An envelope spectrum derived from a bearing vibration measurement is shown; the reference markers locate BPFO, BPFI, BSF and FTF for this bearing geometry and shaft speed. Classify the bearing condition as one of: normal, inner_race, outer_race, ball.
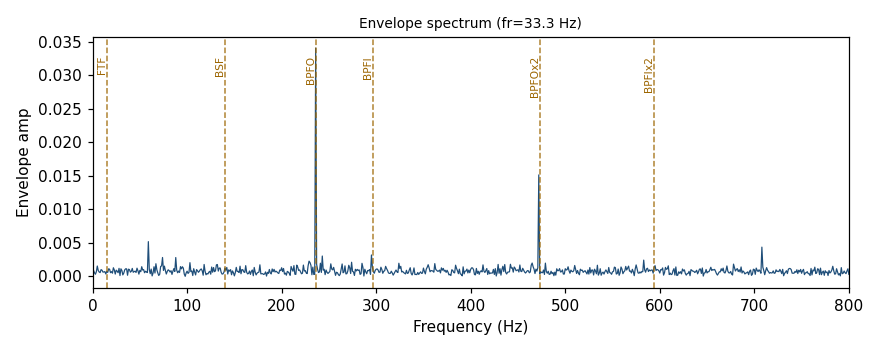
Answer: outer_race